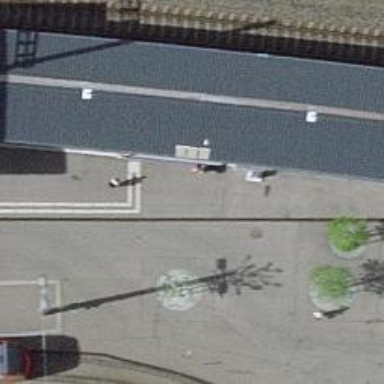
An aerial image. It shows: Steps with paved surface.